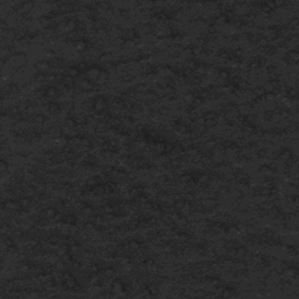
Label: frost